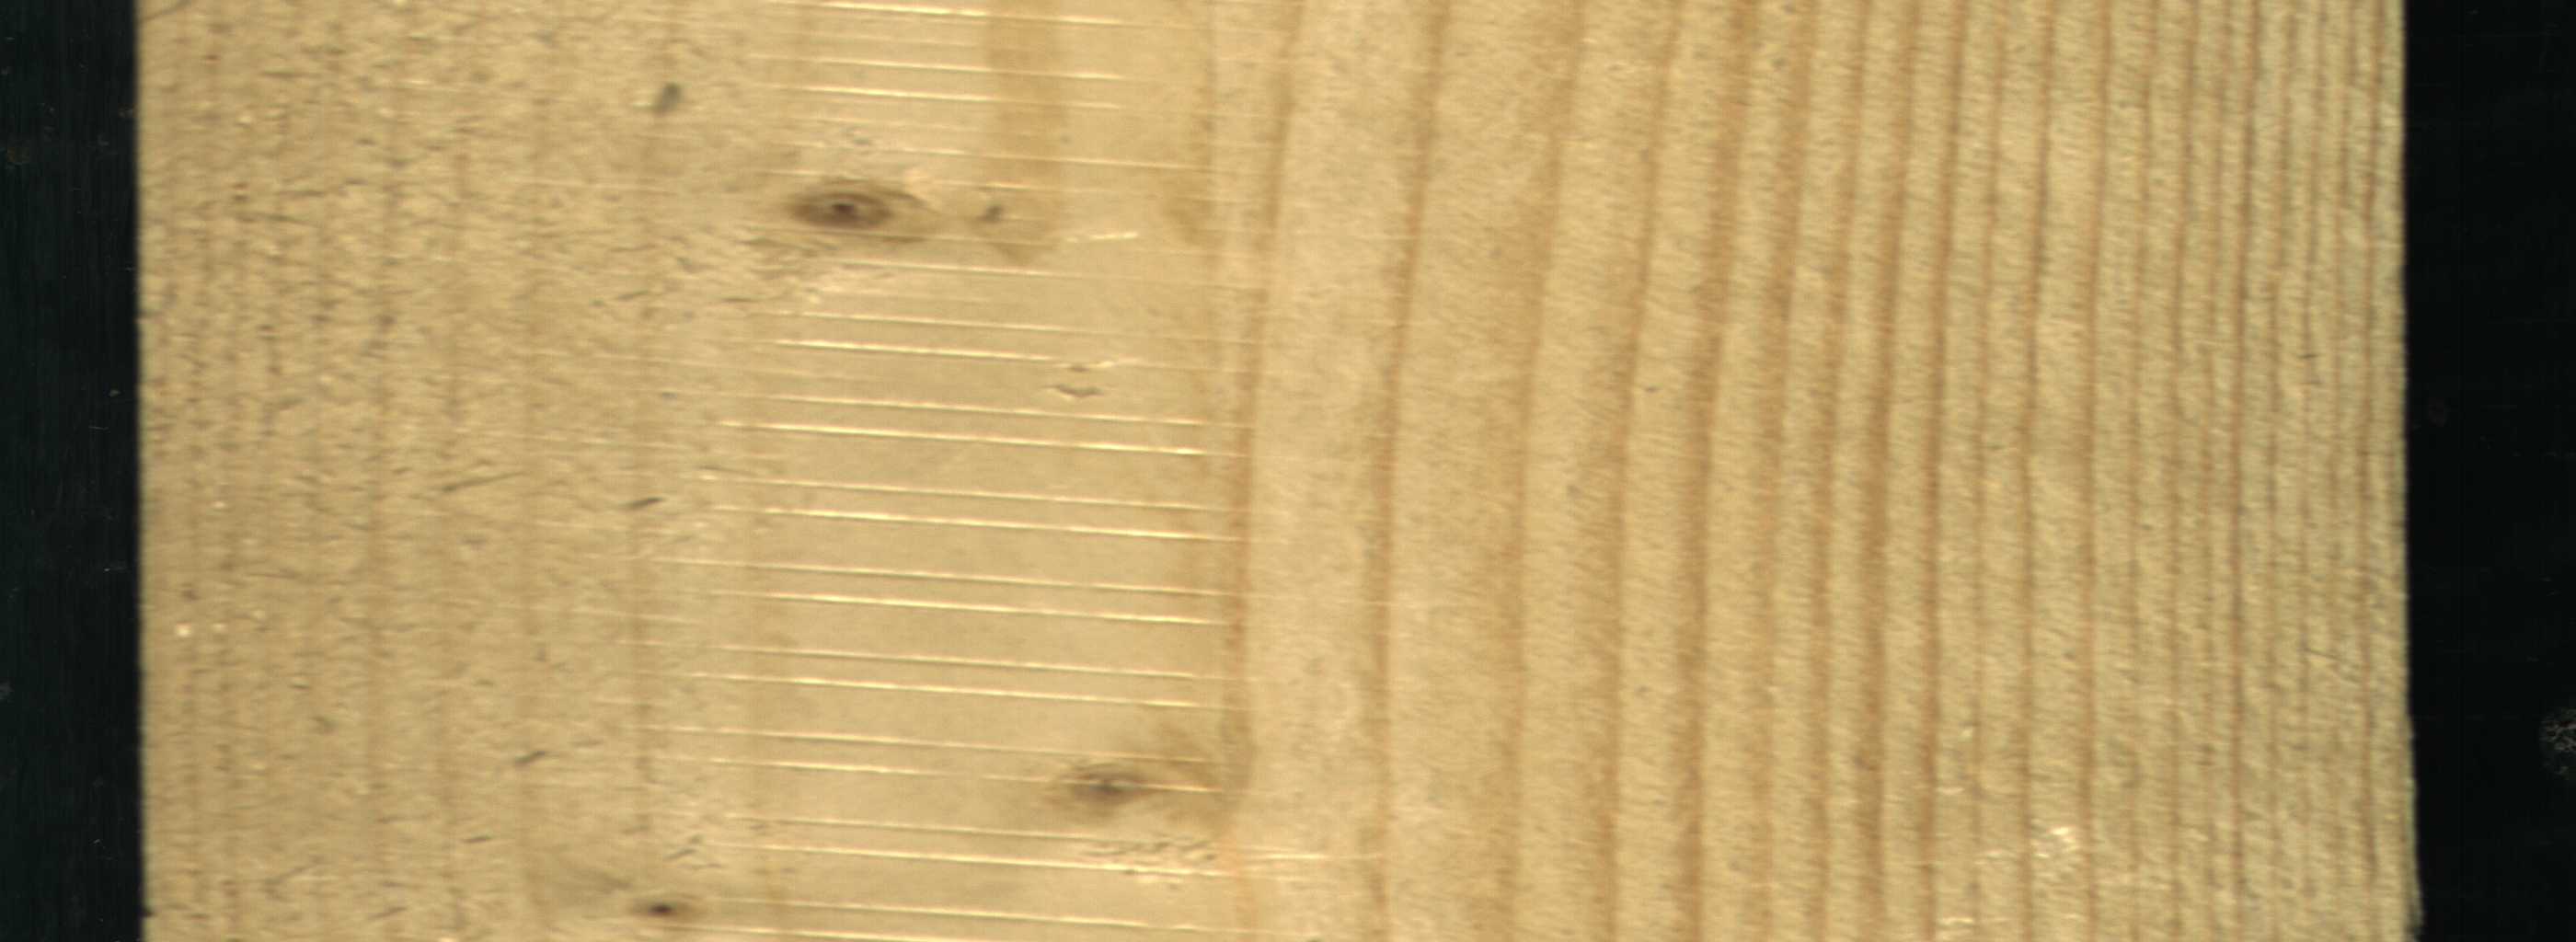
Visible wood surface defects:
Live_Knot
Live_Knot
Live_Knot